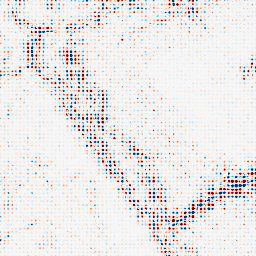
Category: wavelet
Decomposition family: wavelet_reverse_biorthogonal
Decomposition parameters: wavelet: rbio5.5
level: 3
Upsampling method: sinc_hamming
Upsampling parameters: scale: 8
kernel_size: 4
Upsampling scale: 8